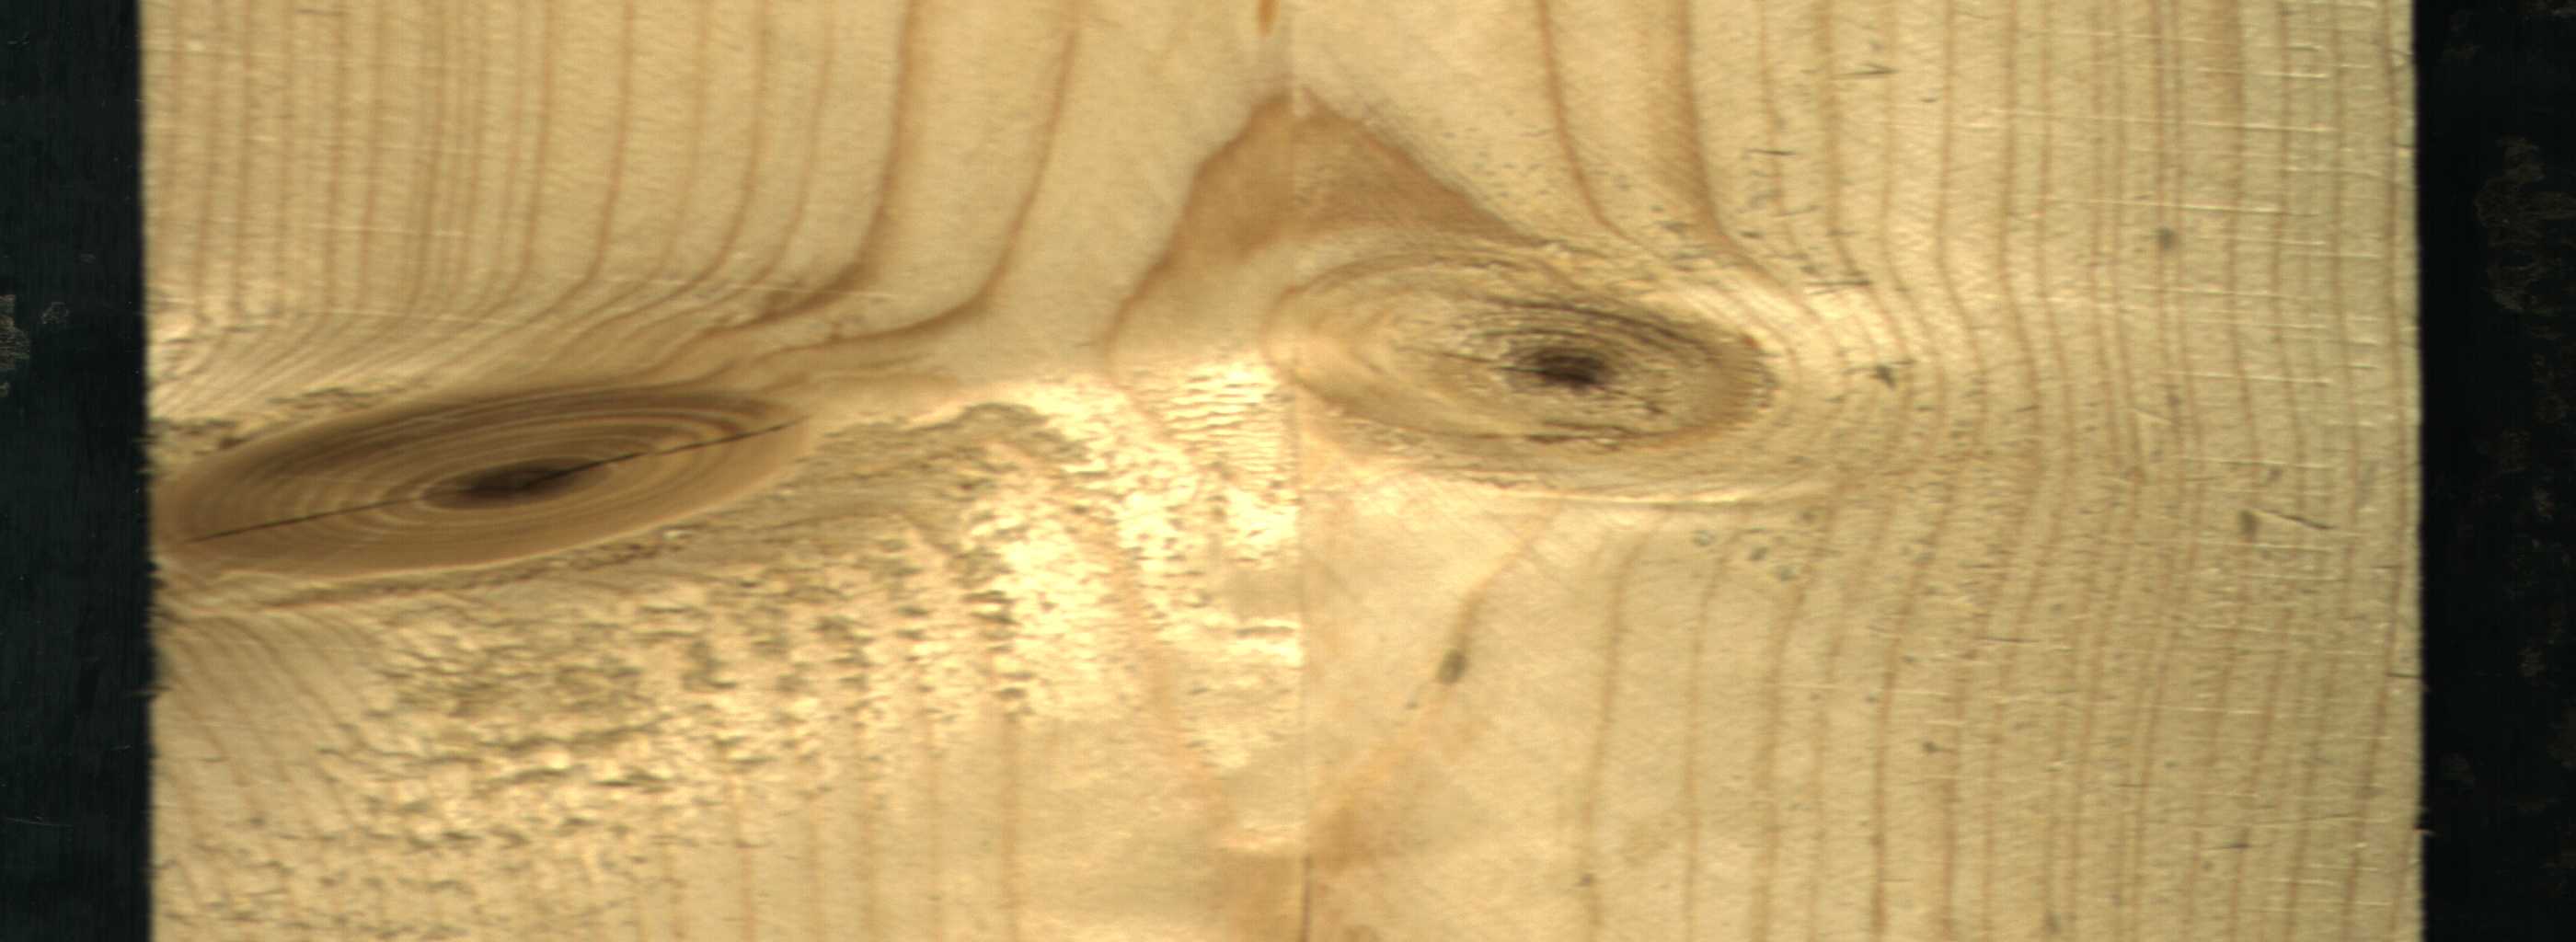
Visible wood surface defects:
knot_with_crack
Live_Knot